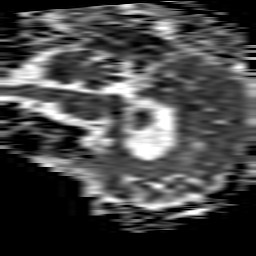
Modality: ADC
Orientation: sagittal
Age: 57
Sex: male
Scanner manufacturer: philips
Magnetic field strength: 1.5 T
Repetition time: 3.511 s
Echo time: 0.09257 s